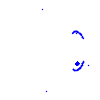
Particle: proton